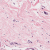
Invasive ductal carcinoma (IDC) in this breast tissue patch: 0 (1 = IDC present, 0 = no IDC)